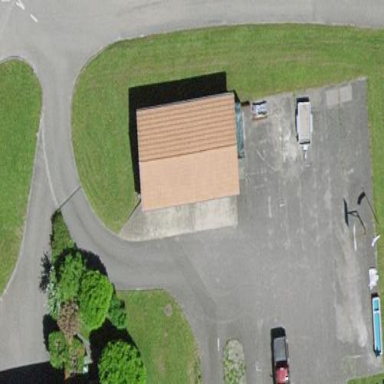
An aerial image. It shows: View of roof of building.